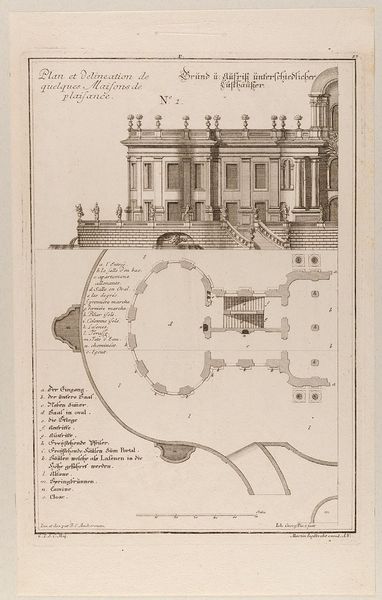
Titel: Fassade und Grundriss eines Gutshauses
Künstler: Martin Engelbrecht
Standort: Hamburg
Institution: Museum für Kunst und Gewerbe Hamburg
Schlagwörter: barock, papier, grafik, graphik, fotografie, photographie, druckgraphik, druckgrafik, radierung, entwurf, plan, grundriss, gerippt, reproduktionen, barockzeit, barockzeitalter, druckerzeugnisse, architekturdarstellungen, fassadendekorationen, gebäudes, ornamentstich, vorlageblätter